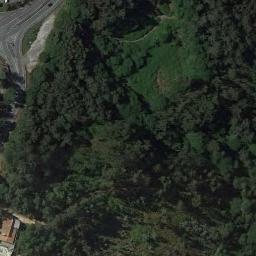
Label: forest